Current action and preconditions to check: trajectory_clear

Your task: For each precondition in the list above, predict whether it will hold at this action.

Consider the current scene as observed from the mobile robot's camera, and analyze the predicted future states of all dynamic agents (e.g., people, animals, vehicles, or any moving entities) within the NEXT SECOND.

IMPORTANT: Only answer "very likely" if you are absolutely certain—based on strong, clear evidence—that a dynamic agent will violate the precondition in the predicted future state. Do NOT answer "very likely" for unlikely, ambiguous, or low-probability risks.

Ask yourself for each precondition: Is there a high probability, with clear and convincing evidence, that the predicted future states of any dynamic agent will interfere with the predicted future state of the currently executing action within the NEXT SECOND, causing that precondition to fail?

Assess the risk level based on these predictions. Use "likely" or "very likely" if motions create a clear risk of interference.

Use "neutral" or "improbable" if agents are nearby but their predicted paths are clearly diverging or non-conflicting.

Failure Risk Categories: "very improbable", "improbable", "neutral", "likely", "very likely"

Answer Format: Output ONLY the probability_of_failure value from these categories: "very improbable", "improbable", "neutral", "likely", "very likely"

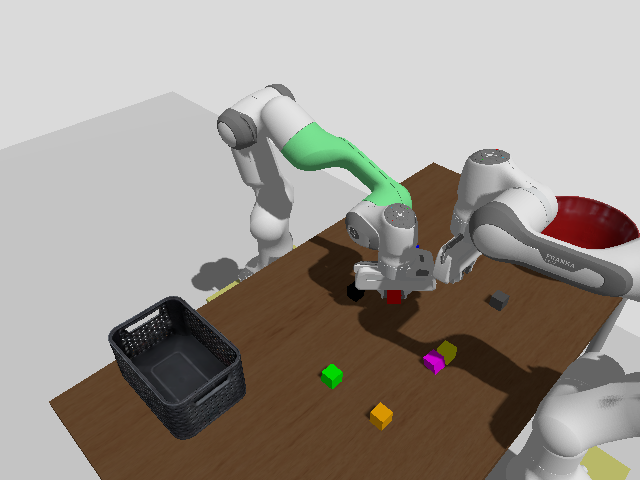

Answer: neutral